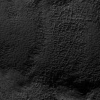
Atmospheric dust classification: not_dusty